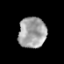
Tissue: prostate
Cell type: T cells
Senescence score: 0.3142
Nuclear area (px): 839
Mean DAPI intensity: 161.164